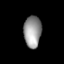
Tissue: lung
Cell type: Endothelial cells
Senescence score: 0.5485
Nuclear area (px): 543
Mean DAPI intensity: 150.797